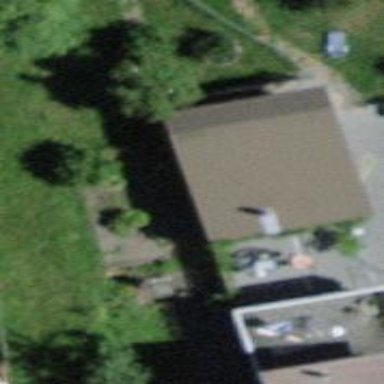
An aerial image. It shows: View of roof of building.